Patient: sex F, age 72
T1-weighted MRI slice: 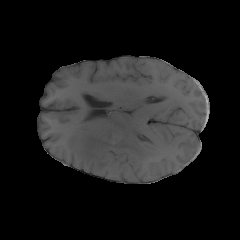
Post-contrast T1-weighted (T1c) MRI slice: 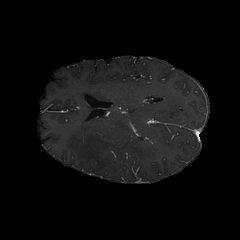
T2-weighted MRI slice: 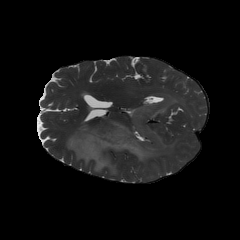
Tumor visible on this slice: yes
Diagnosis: Glioblastoma, IDH-wildtype
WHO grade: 4